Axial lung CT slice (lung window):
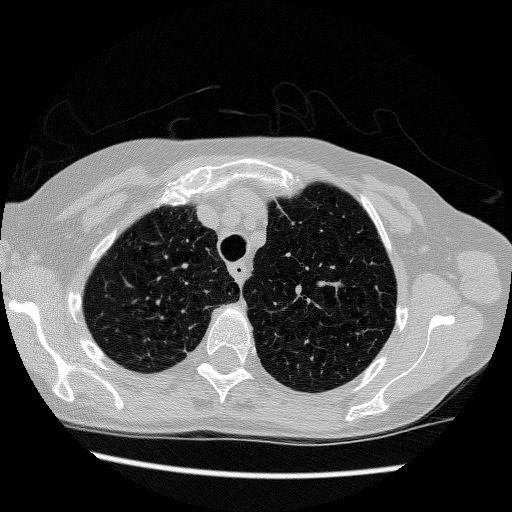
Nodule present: no